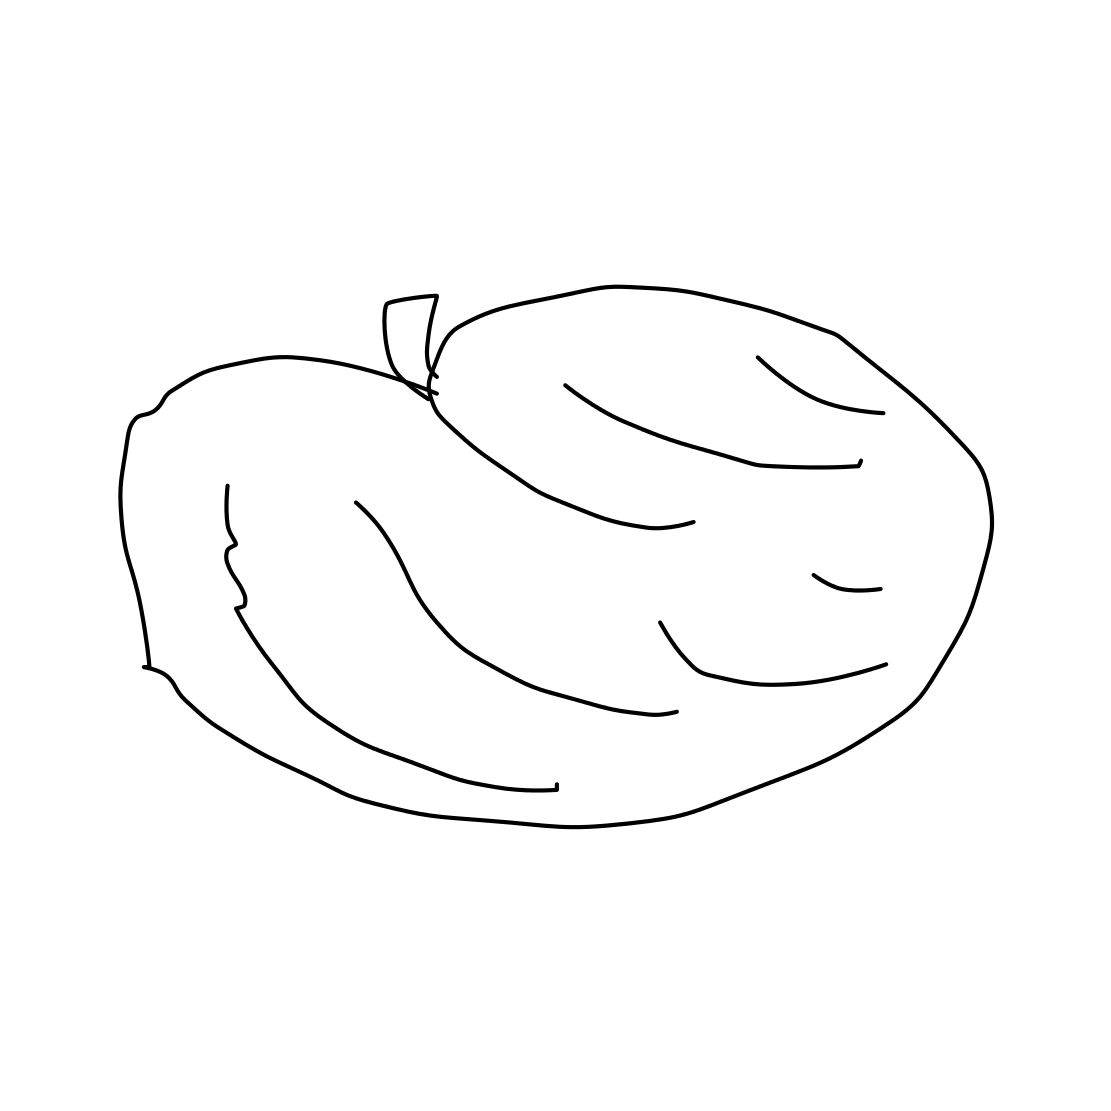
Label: pumpkin